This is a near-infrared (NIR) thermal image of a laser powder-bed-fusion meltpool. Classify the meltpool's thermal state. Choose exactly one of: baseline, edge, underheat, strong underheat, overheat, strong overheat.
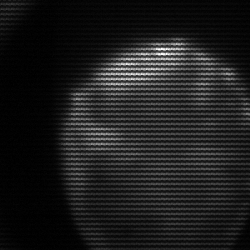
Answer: edge